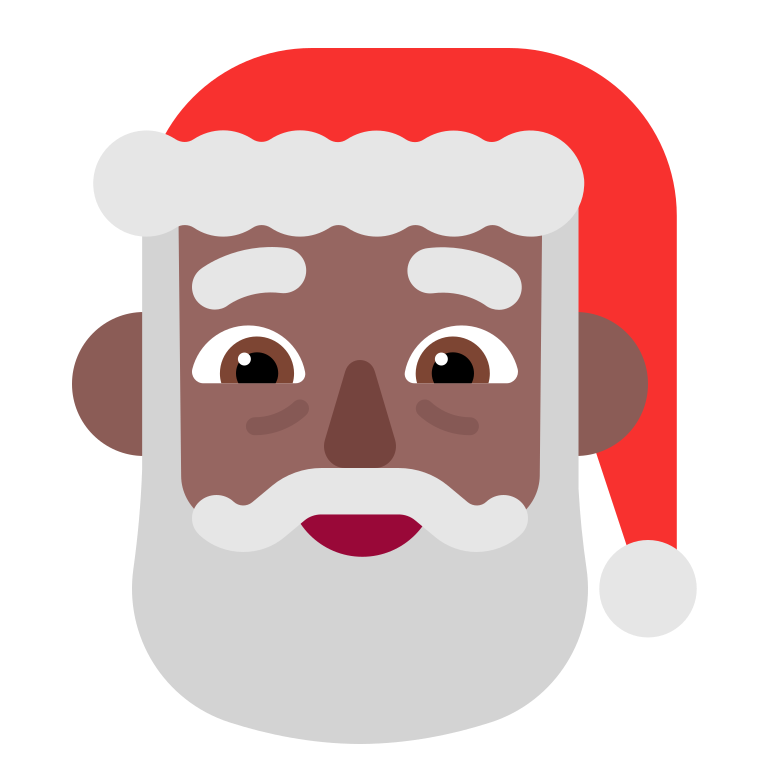
santa claus flat  dark